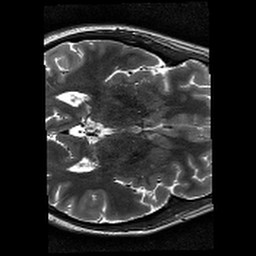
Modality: T2w
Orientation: axial